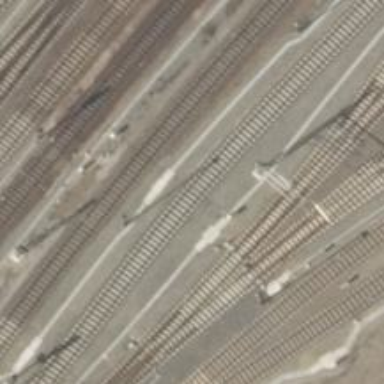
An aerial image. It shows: Rail siding with electrified contact lines for trains.